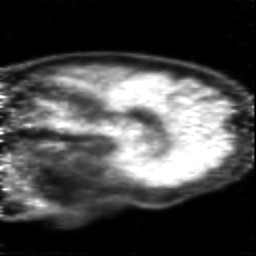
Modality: PET
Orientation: sagittal
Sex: male
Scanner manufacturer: siemens